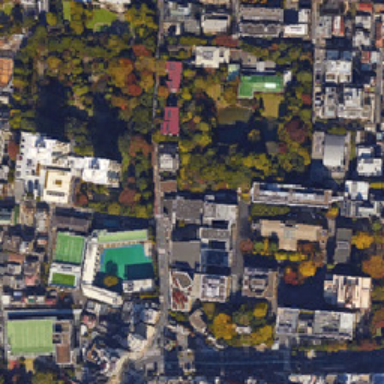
The wrong white buildings formed the school which was integrated with colorful plants .